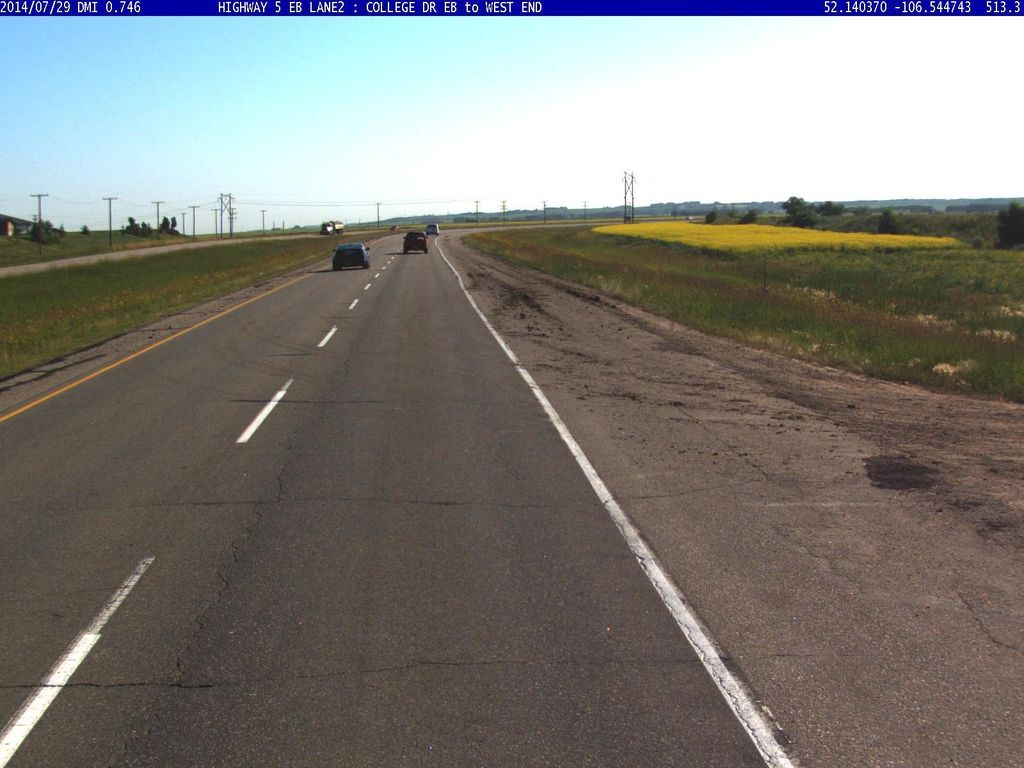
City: saskatoon